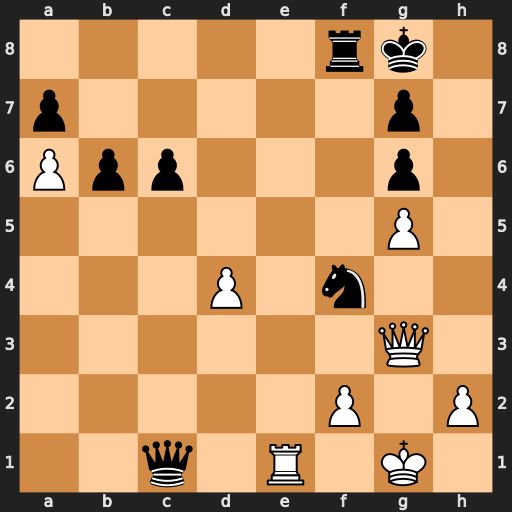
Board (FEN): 5rk1/p5p1/Ppp3p1/6P1/3P1n2/6Q1/5P1P/2q1R1K1
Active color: w
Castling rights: -
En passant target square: -
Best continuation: Qb3+ Kh7 Rxc1